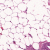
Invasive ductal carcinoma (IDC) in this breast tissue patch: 0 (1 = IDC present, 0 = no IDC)